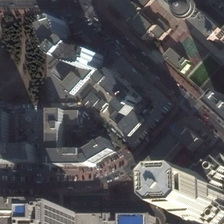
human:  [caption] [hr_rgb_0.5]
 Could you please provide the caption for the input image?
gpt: many buildings are in a commercial area .

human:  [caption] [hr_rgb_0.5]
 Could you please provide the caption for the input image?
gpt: many buildings are in a commercial area .

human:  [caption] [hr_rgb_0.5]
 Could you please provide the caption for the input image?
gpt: many buildings are in a commercial area .

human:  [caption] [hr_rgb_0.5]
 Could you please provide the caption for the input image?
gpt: many buildings are in a commercial area .

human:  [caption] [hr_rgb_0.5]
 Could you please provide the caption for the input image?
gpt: many buildings are in a commercial area .